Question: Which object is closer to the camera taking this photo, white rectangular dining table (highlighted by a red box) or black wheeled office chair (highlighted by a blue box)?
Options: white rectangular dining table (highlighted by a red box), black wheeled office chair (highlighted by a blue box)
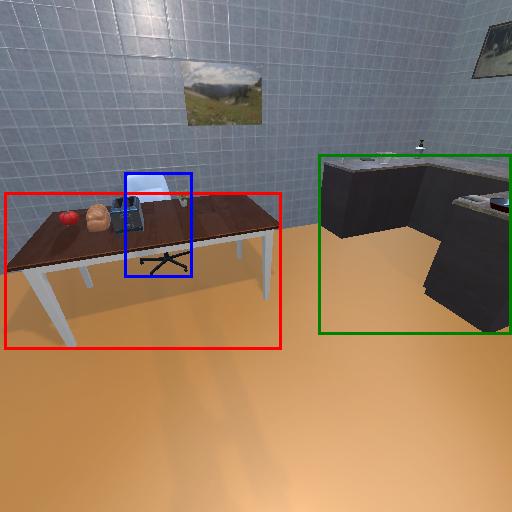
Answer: white rectangular dining table (highlighted by a red box)